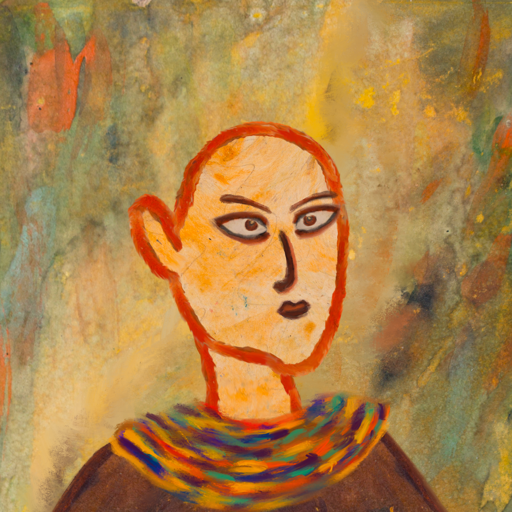
Background: Comrade, Head And Neck Side: Experience, Face Side: Roy_Bahadur, Bust: Comrade, Hair Side: Blank, Head Accessory: Blank, Second Necklace: An_Impression_2, Necklace: Blank, Baby: Blank